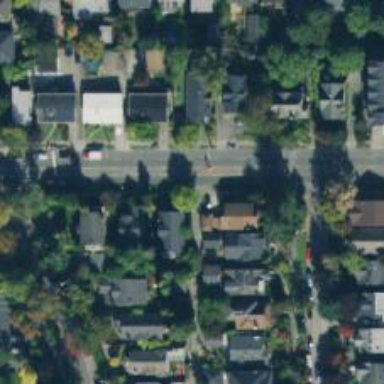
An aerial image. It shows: Alleyway designated as service road.